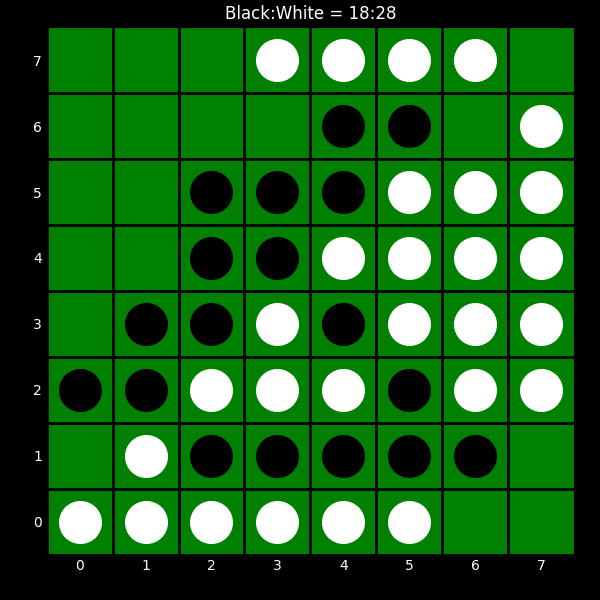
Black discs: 18
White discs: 28